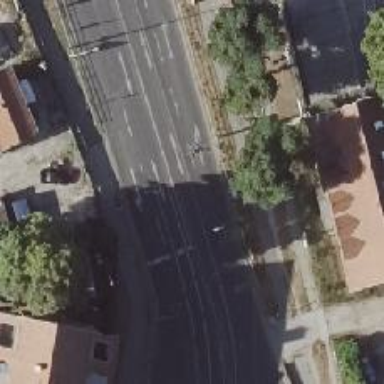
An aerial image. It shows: Road with traffic signals.